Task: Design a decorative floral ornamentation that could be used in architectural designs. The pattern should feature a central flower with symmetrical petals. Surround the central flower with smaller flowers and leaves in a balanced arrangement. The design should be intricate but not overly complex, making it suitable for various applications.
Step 173:
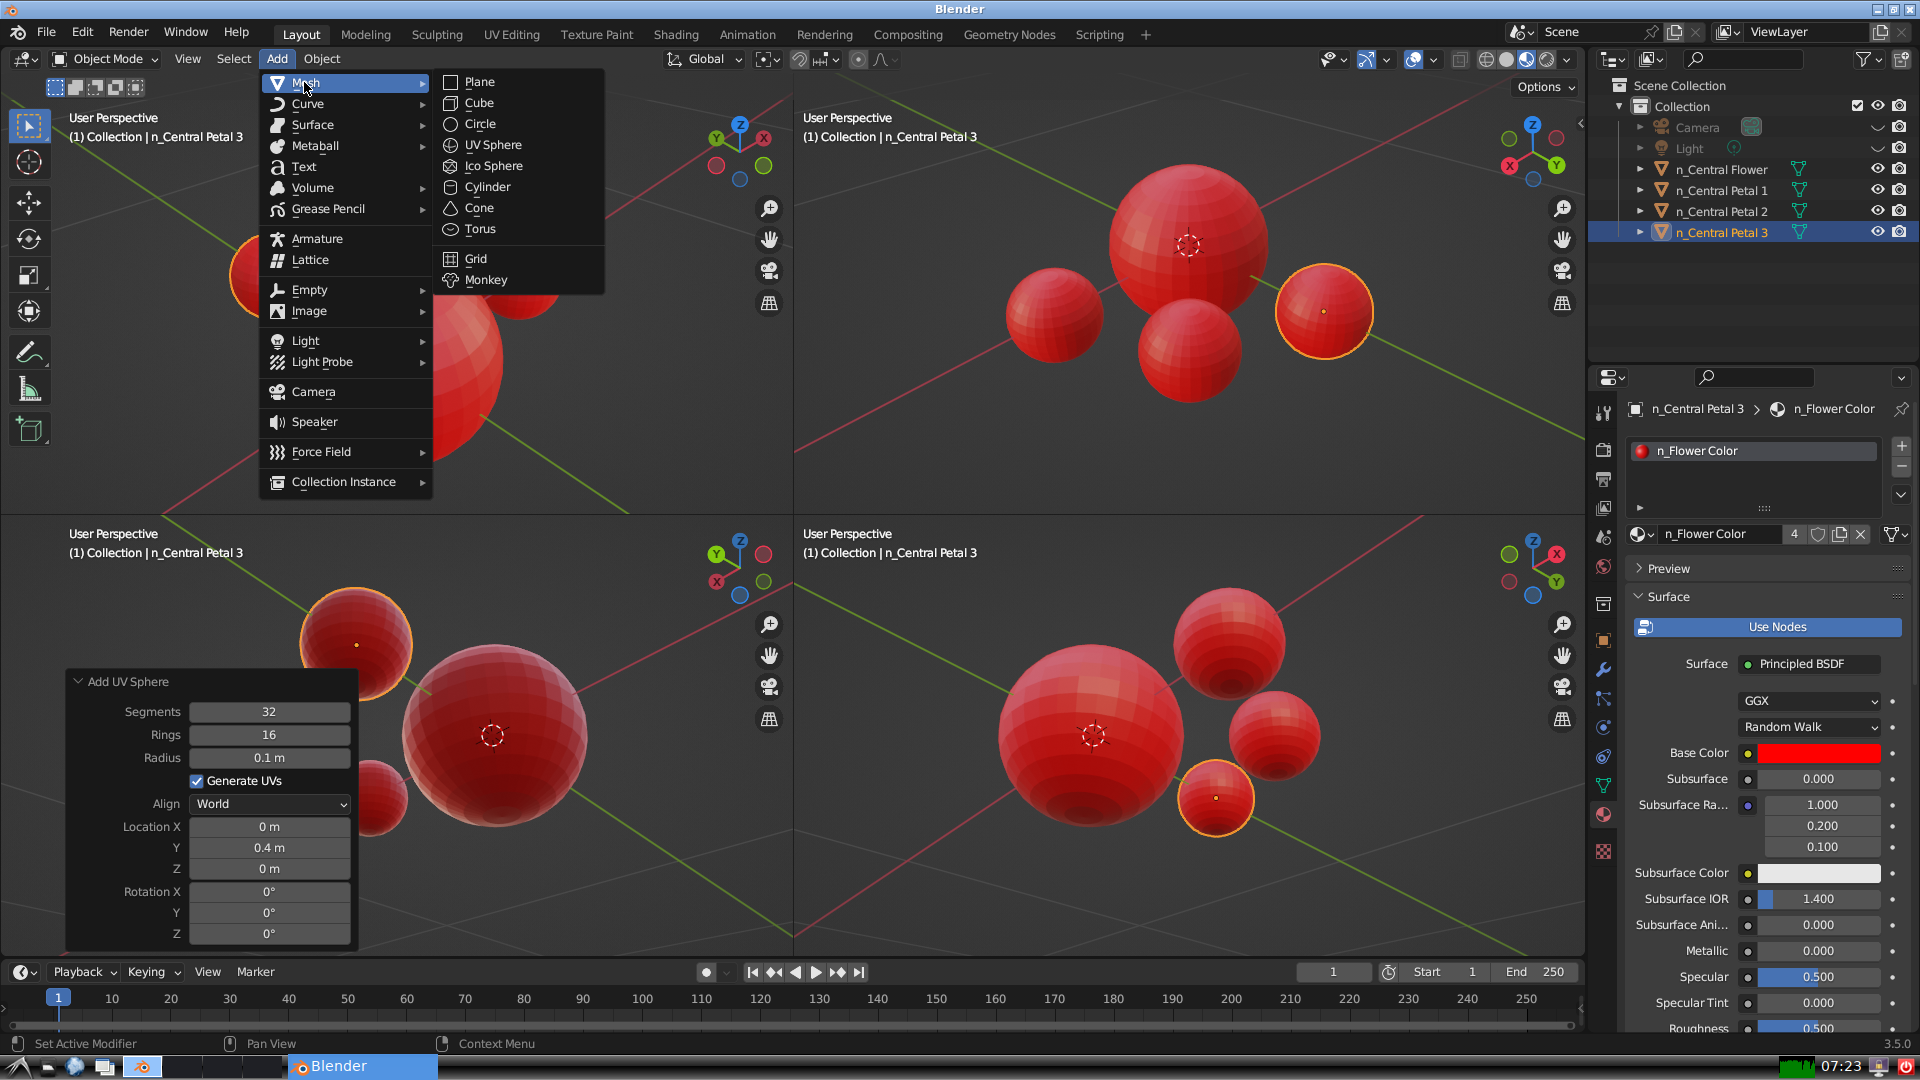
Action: {"mouse_move": [499, 144]}